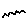
Label: zigzag